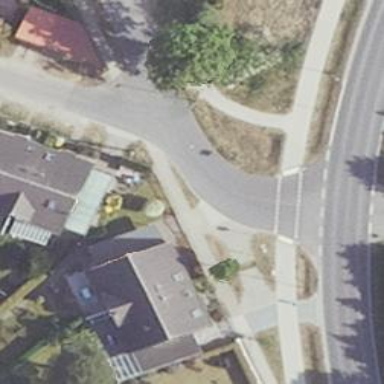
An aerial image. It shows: Residential road with asphalt surface. There are separate sidewalks on both sides.